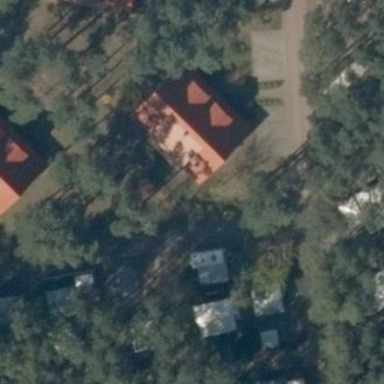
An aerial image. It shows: Gabled building with roof tiles. The building has multiple parts.